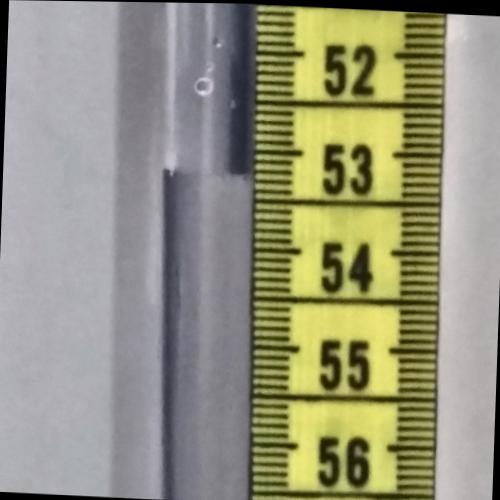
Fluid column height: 53.2 cm